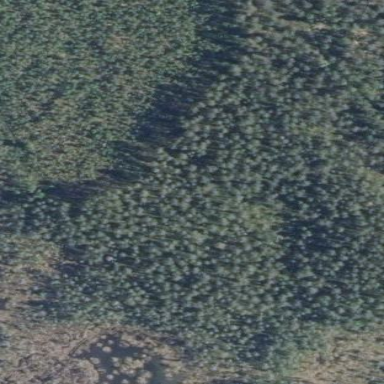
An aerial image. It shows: Needle-leaved woodland.